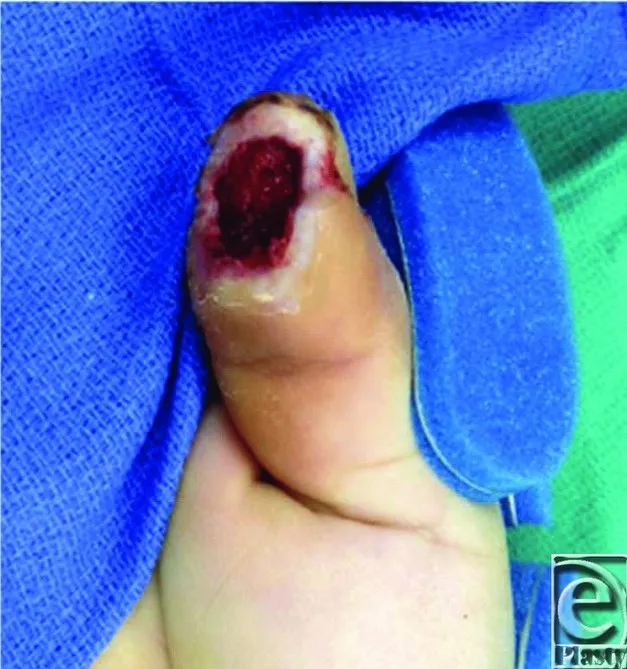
Full-thickness defect of the volar aspect of the right distal thumb.
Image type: medical_photograph (other_medical_photograph)